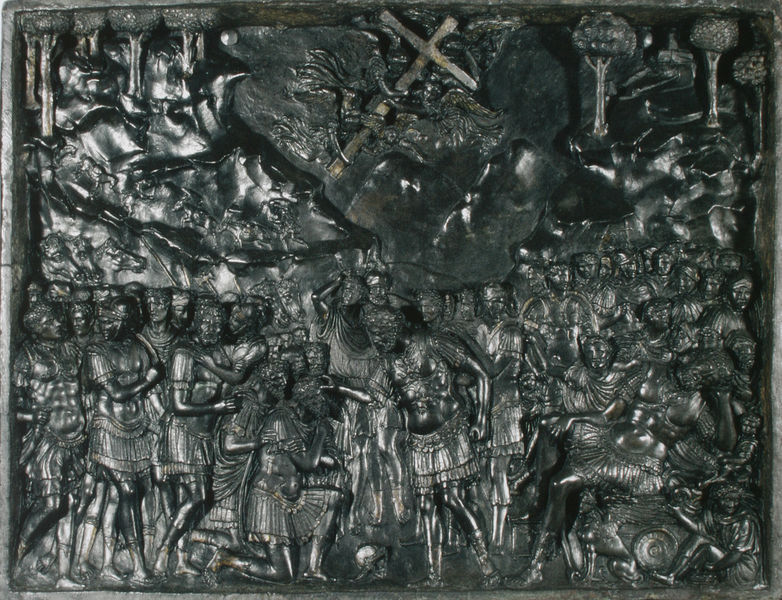
Titel: Konstantins Traum und Taufe
Künstler: Andrea Riccio
Standort: Venedig
Institution: Galleria Giorgio Franchetti alla Ca'd'oro
Schlagwörter: baum, berg, dunkel, felsen, gruppe, himmel, kampf, kämpfer, mann, bäume, fluss, grün, landschaft, menschen, see, brust, frau, geste, grau, hintergrund, köpfe, männer, nacht, schwarz, szene, tür, weiss, hund, weg, wolke, leute, masse, menge, rock, alt, andrang, bart, bärte, arme, augen, johannes, schädel, tod, täufer, hügel, natur, kirche, haare, personen, renaissance, wald, anhöhe, fliegen, pferde, reiter, engel, skulptur, relief, kuss, kauern, liegen, schlafen, röcke, abhang, afrika, berge, fels, türe, figuren, krieg, schlacht, kaiser, könig, soldaten, glanz, thomas, glänzen, metall, sandalen, bronze, plastik, platte, poliert, oberkörper, eisen, schild, antike, burg, kreuz, religion, wurzel, kupfer, gefangennahme, uniform, uniformen, waffen, knien, schwerte, helm, menschenmenge, ritter, heer, rüstung, altar, römer, gestus, helme, jesus, antik, christlich, halb, knieend, krieger, segnen, segnung, feldherr, isokephalie, heilige, kreig, taufe, kupferstich, heilung, jerusalem, guss, schwur, kniefall, römisch, gegossen, wals, ehrung, brunelleschi, schilde, ghiberti, apotheose, rüstungen, johannes der täufer, kruez, italienisch, früher, krauz, weihe, judas, ölberg, kreuzweg, knieender, basrelief, türfeld, ritterschlag, bronzerelief, brunelesschi, basso, brunellesch, ereigniss, bastrock, ß, deatil, lreuz, bidhauerei